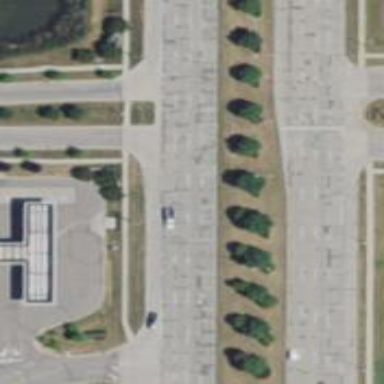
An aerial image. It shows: Secondary road with separate sidewalks.